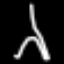
Label: The Eiffel Tower